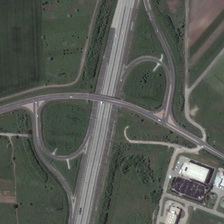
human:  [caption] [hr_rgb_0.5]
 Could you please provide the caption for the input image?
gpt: it has roads, lawn and several buildings .

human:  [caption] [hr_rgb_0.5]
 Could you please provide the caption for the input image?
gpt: many green meadows are around a viaduct .

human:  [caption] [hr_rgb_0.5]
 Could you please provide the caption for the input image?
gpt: many green meadows are around a viaduct .

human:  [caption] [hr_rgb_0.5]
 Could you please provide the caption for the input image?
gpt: there are gray roads, dark green lawn and brown land .

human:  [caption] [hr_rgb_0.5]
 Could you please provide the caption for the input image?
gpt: it has roads, lawn and several buildings .